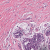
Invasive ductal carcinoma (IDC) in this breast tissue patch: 0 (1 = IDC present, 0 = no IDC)